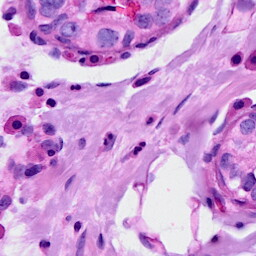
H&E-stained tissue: Breast